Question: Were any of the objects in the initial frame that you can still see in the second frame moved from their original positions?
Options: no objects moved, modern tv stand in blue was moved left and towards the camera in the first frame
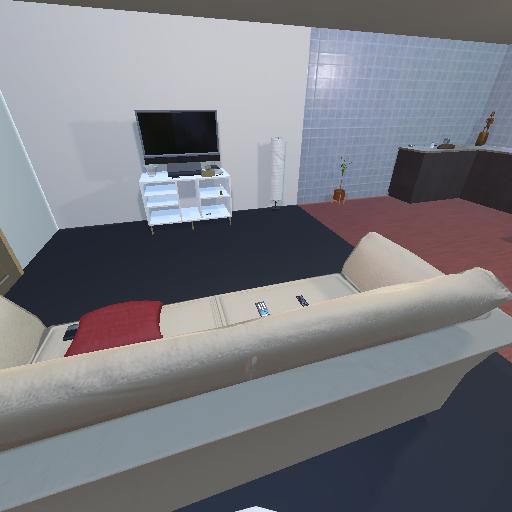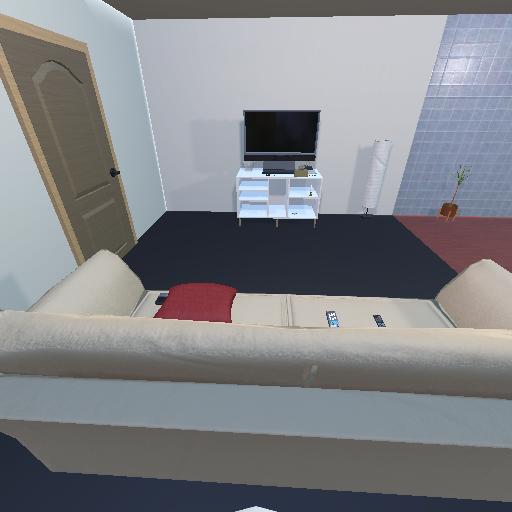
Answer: no objects moved